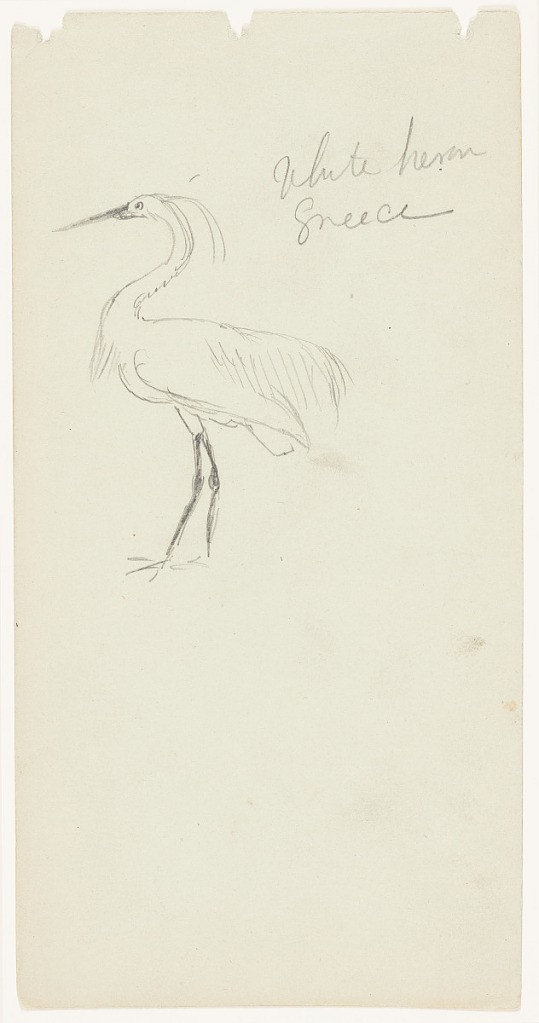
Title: White Heron, Greece
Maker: Frederic Edwin Church, American, 1826–1900
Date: April 14-27, 1869
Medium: Graphite on gray-green wove paper
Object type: Drawing
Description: Sketch of a standing white heron in Greece, facing to the left and viewed in profile. The bird is characterized by slender plumes of feathers, a long, thin neck, a sharp, lengthy beak, and spindly, long legs.